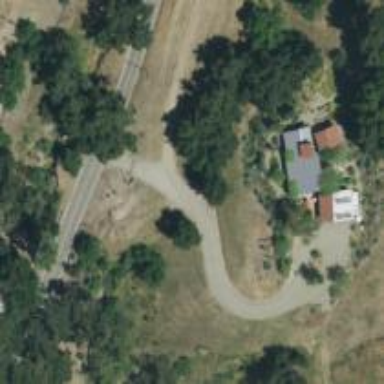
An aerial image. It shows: Driveway.